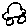
Label: car